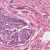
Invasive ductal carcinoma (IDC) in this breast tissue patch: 1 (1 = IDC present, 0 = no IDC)